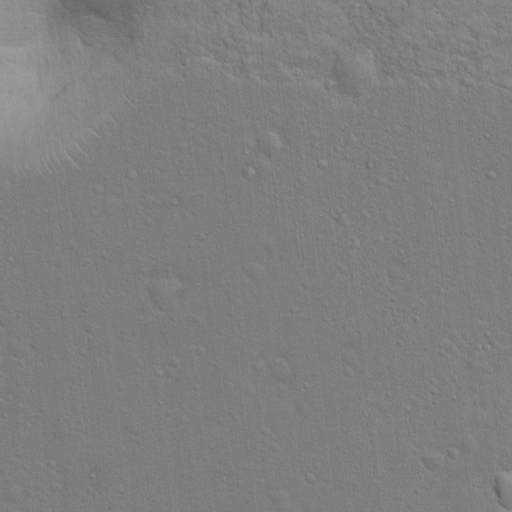
Objects detected: cone